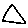
Label: triangle